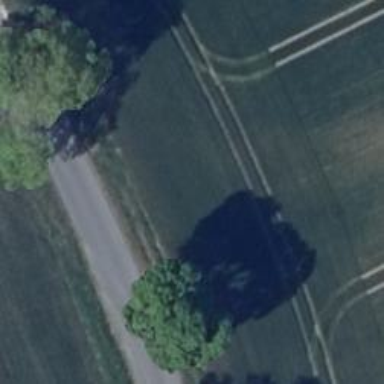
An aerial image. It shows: Unclassified road.